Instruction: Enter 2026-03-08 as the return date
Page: home
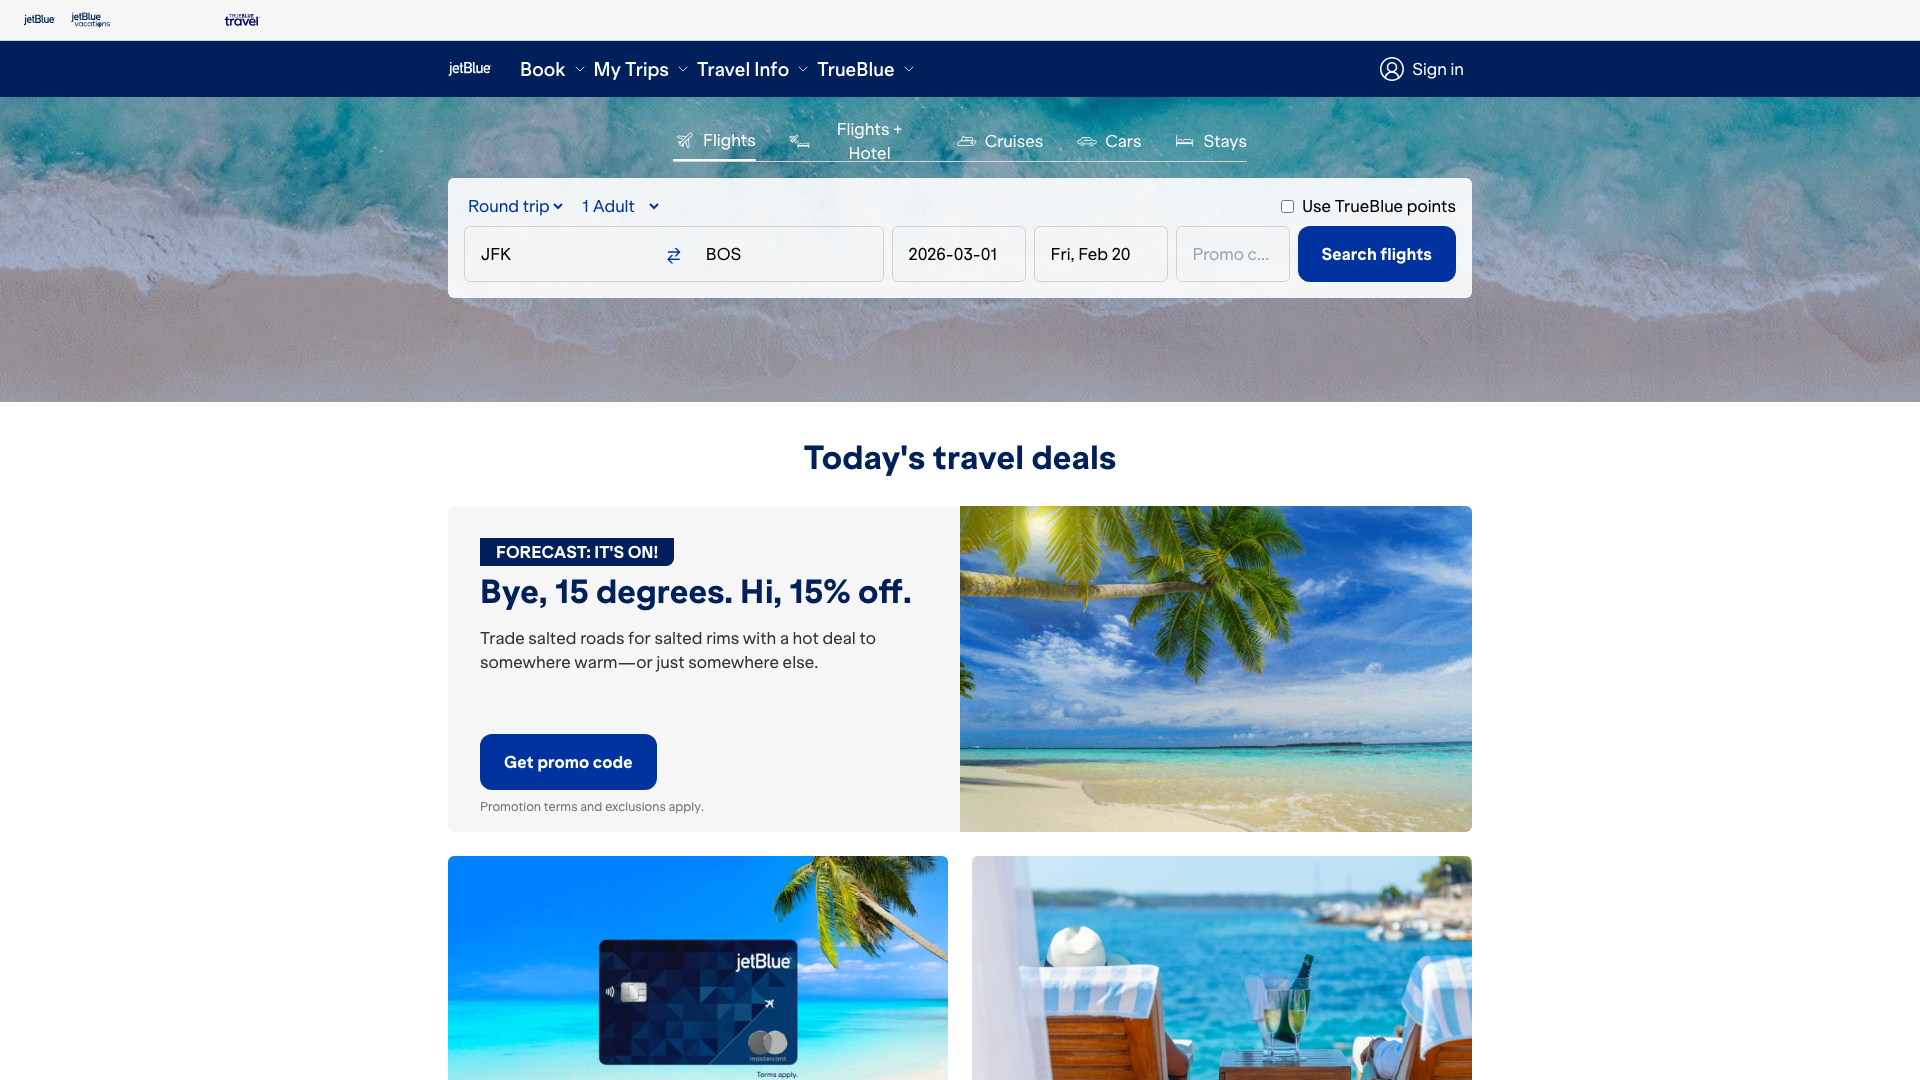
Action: type